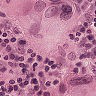
Metastatic tissue present: yes